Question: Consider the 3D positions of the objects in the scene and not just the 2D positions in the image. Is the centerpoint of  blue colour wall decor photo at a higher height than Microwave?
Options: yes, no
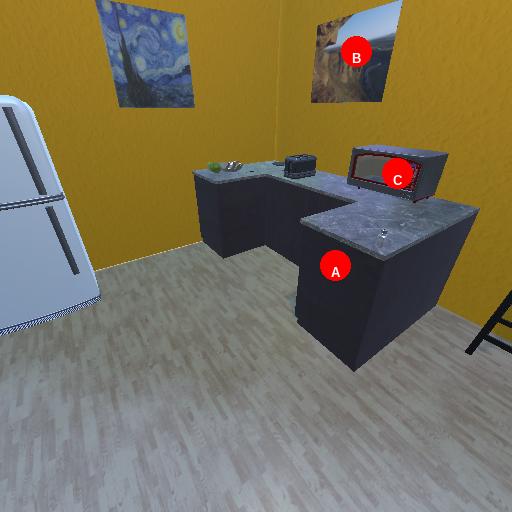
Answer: yes